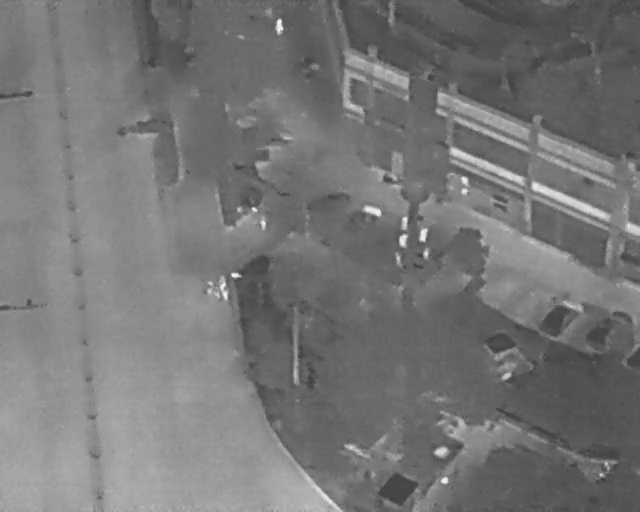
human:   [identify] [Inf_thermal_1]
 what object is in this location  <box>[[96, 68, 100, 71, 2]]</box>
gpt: <ref>1 small car at the right</ref>

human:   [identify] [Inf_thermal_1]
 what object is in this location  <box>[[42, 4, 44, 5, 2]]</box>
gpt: <ref>1 small person at the top</ref>